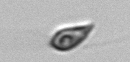
Label: Cryptophyta